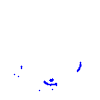
Particle: pion